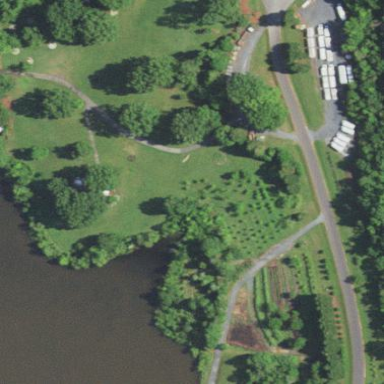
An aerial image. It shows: Picnic site for tourists.